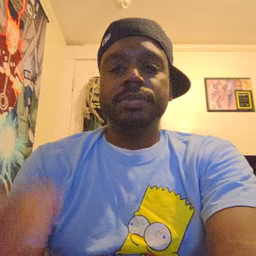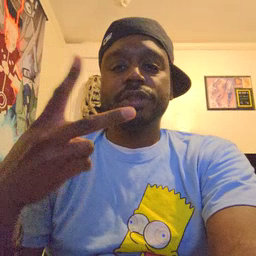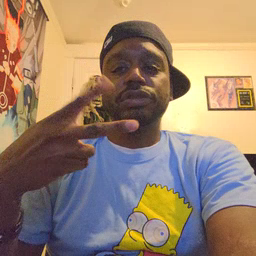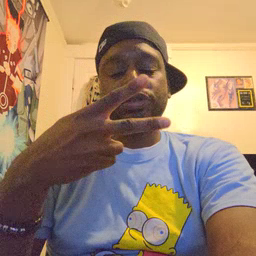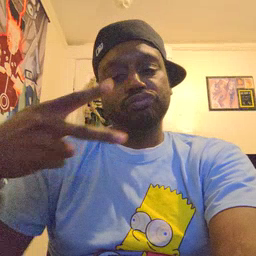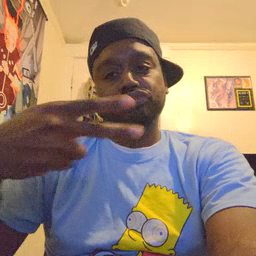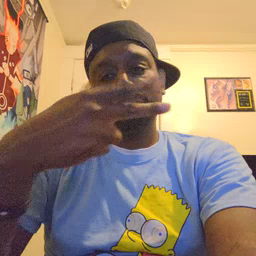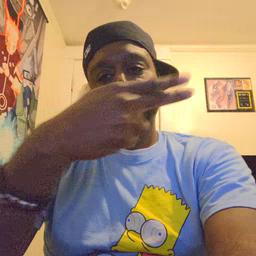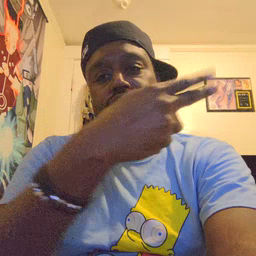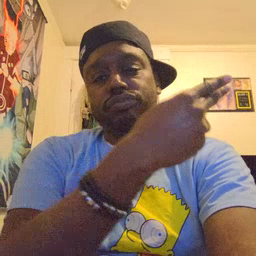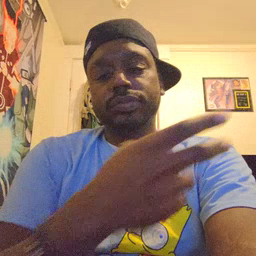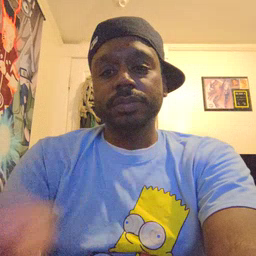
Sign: scissors